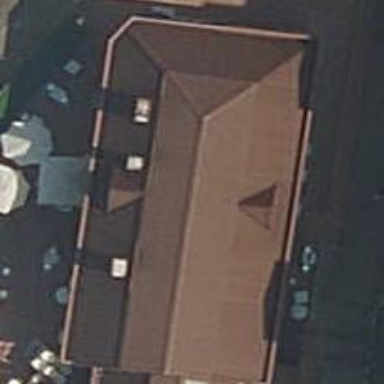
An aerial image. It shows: Restaurant.